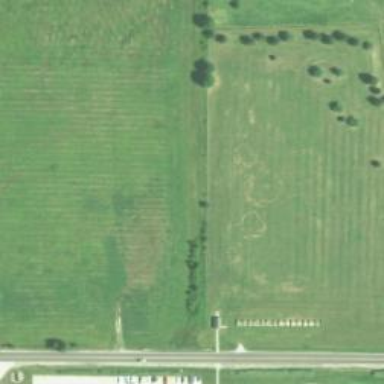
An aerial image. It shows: Grassy area used as driving range for golf.